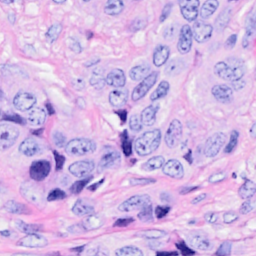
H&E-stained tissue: Breast